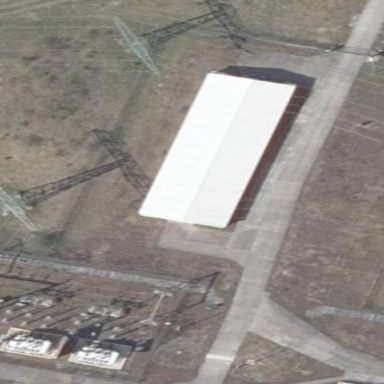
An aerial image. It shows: Industrial building with flat white roof.